Interaction volume radius: 5 \u00c5
Interaction volume height: 25 \u00c5
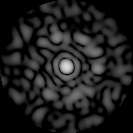
Disorder parameter: 0.8427